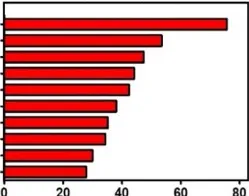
TRT results in enrichment of local T-cell-related pathways and systemic antitumor immunity through Metascape analysis. (A) T-cell-related pathways were enriched in the gene ontology biological processes for tumors with TRT versus no treatment by P-values.
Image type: chart (chart)